Question: I have Eclipse Galileo. I created a new Java project but couldn't run the application. I get the following launch error:
> Selection does not contain a main type

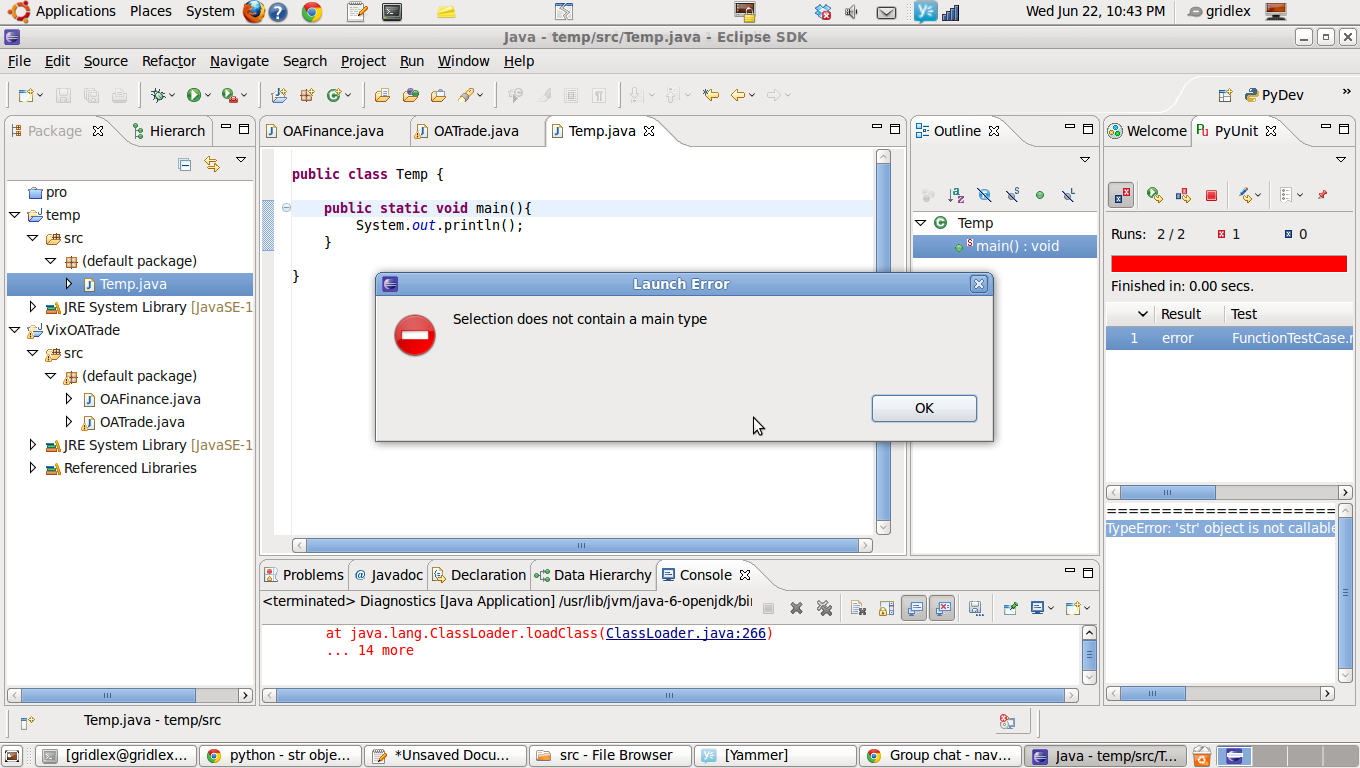
Answer: The signature of the main method is shown below:
'''
public static void main(String[] args)
'''
Also, the following link may be beneficial for you:
<URL>